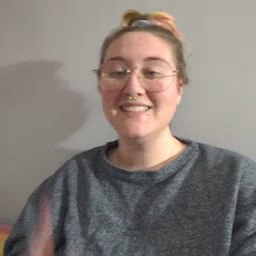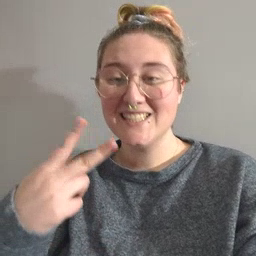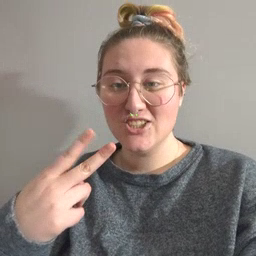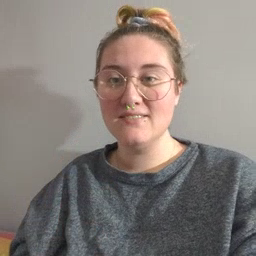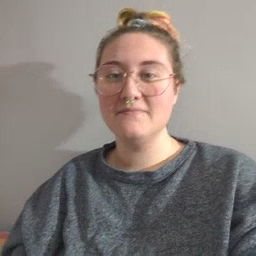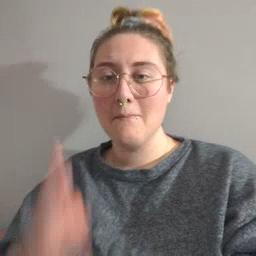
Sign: scissors